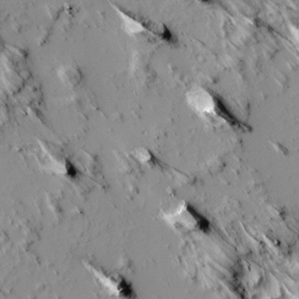
Label: non_frost